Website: walmart
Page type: account-dashboard
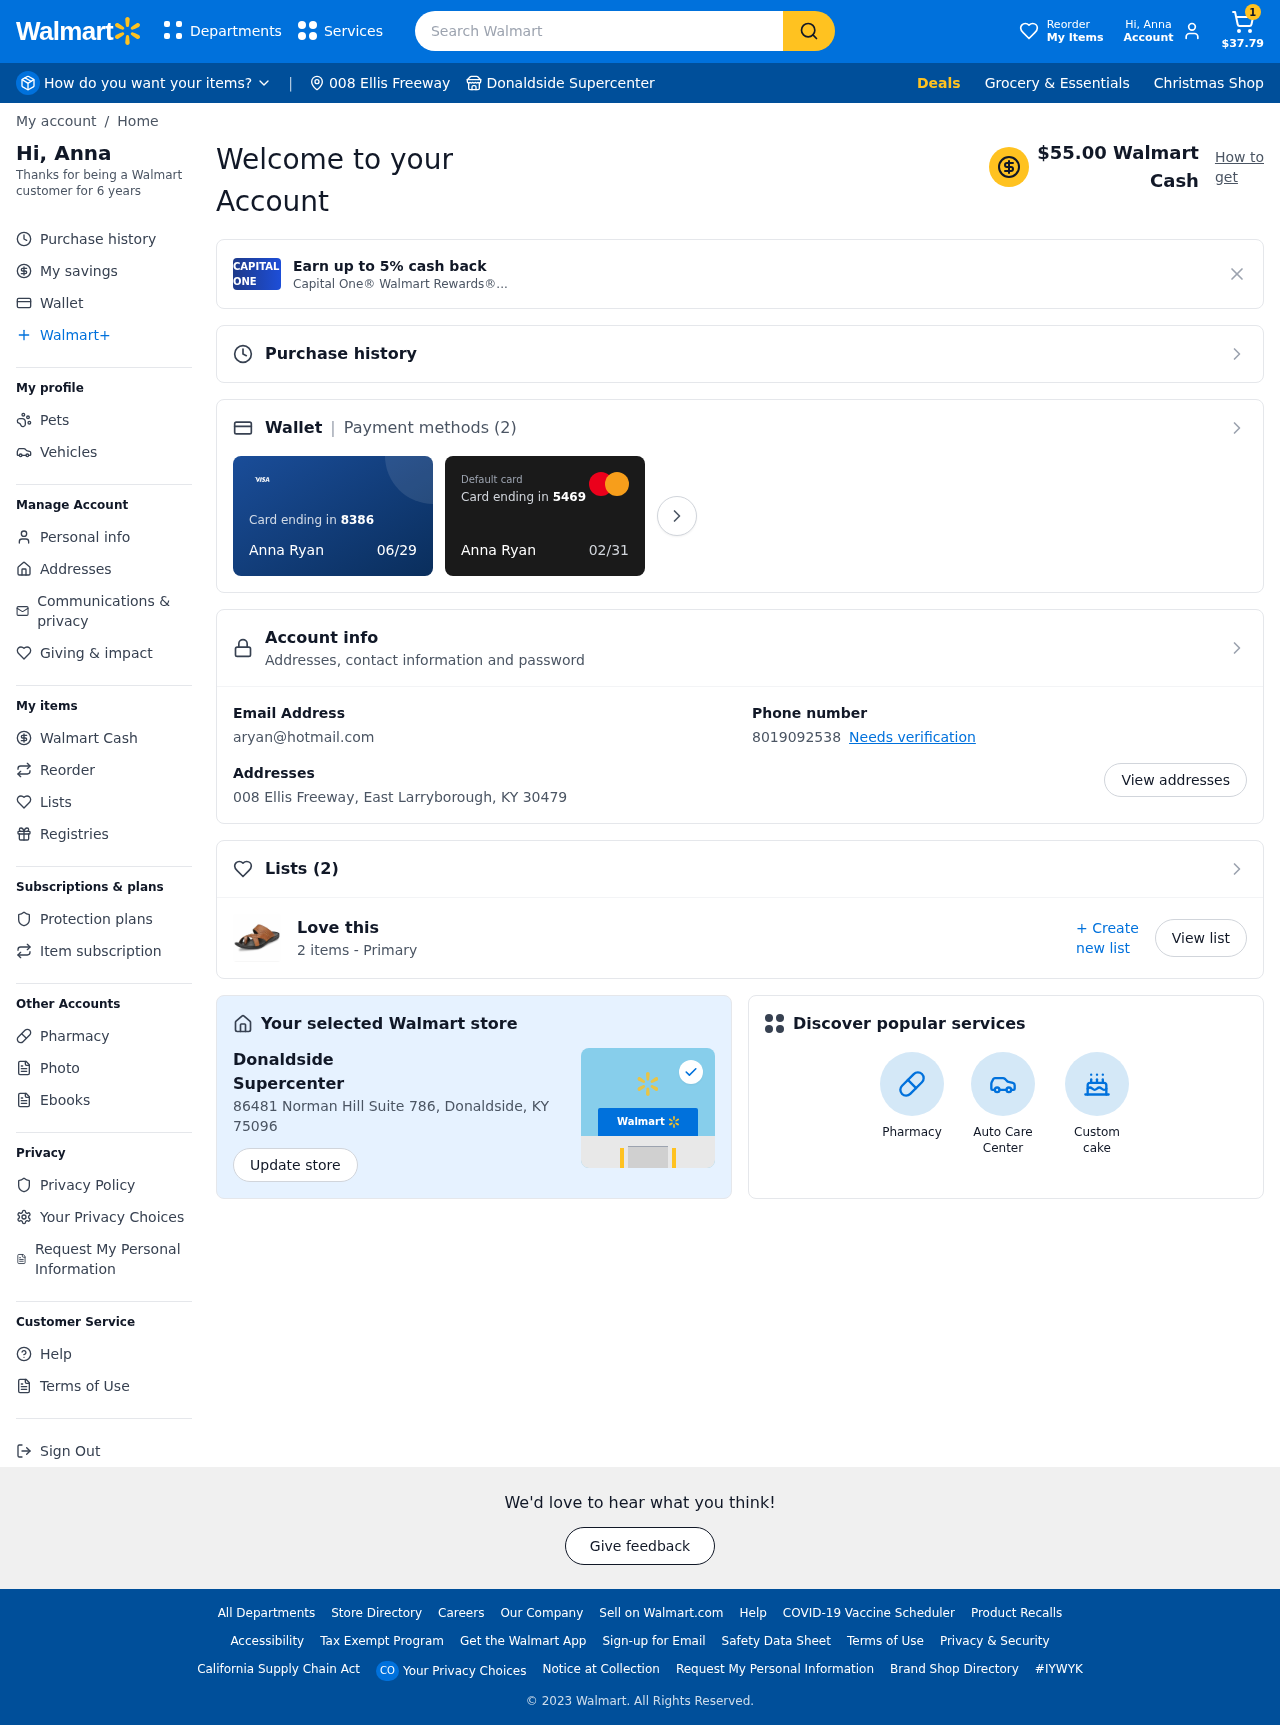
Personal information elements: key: PII_CARD_EXPIRY
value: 06/29
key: PII_CARD_LAST4
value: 8386
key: PII_EMAIL
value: aryan@hotmail.com
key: PII_FIRSTNAME
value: Anna
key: PII_FULLNAME
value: Anna Ryan
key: PII_LOCATION1_CITY
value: Donaldside Supercenter
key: PII_LOCATION1_CITY
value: Donaldside
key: PII_LOCATION1_CITY_STATE_ZIP
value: Donaldside, KY 75096
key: PII_LOCATION1_STREET
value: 86481 Norman Hill Suite 786
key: PII_PHONE
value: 8019092538
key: PII_STREET
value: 008 Ellis Freeway
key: PII_FIRSTNAME2
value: Anna
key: PII_FIRSTNAME3
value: Anna
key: PII_FIRSTNAME_DERIVED
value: Anna
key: PII_WALMART_CASH
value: $55.00
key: PII_CARD_LAST42
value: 5469
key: PII_LASTNAME
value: Ryan
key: PII_FULLNAME2
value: Anna Ryan
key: PII_FULLNAME3
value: Anna Ryan
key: PII_LASTNAME2
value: Ryan
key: PII_LASTNAME3
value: Ryan
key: PII_LASTNAME_DERIVED
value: Ryan
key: PII_FULLNAME_DERIVED
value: Anna Ryan
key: PII_NAME_FULL_DERIVED
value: Anna Ryan
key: PII_CARD_EXPIRY2
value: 02/31
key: PII_CITY_STATE_ZIP
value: East Larryborough, KY 30479
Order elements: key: ORDER_NUM_ITEMS
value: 1
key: ORDER_SUBTOTAL
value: $37.79
Search elements: key: HEADER_SEARCH
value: Search Walmart